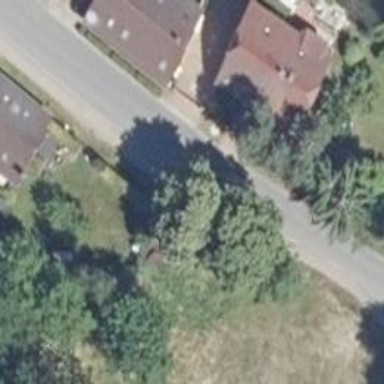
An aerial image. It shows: Residential road with sidewalk on the left.